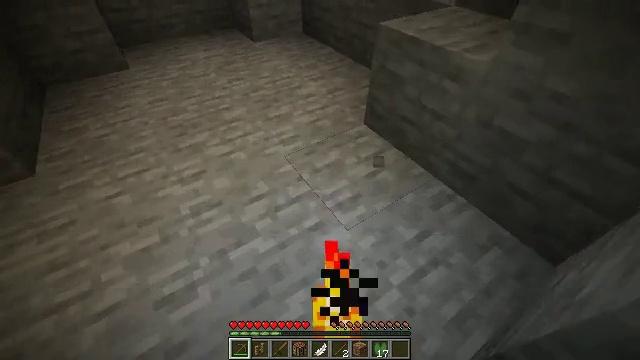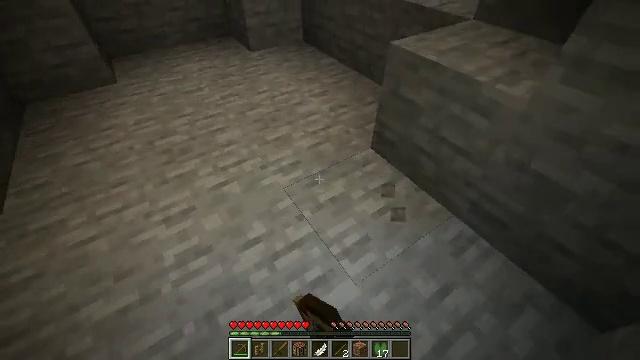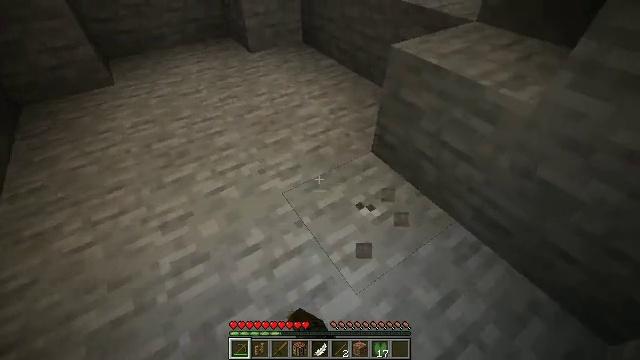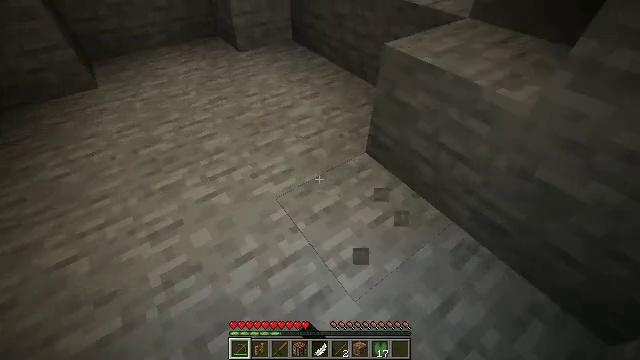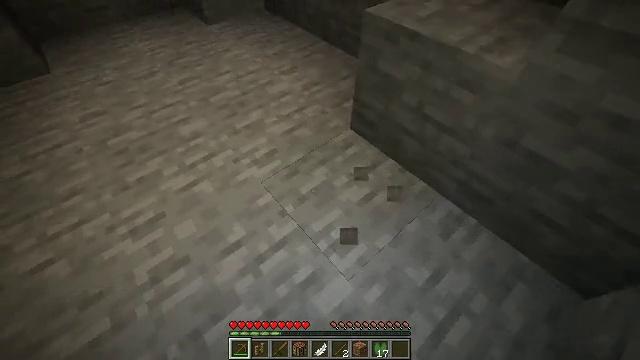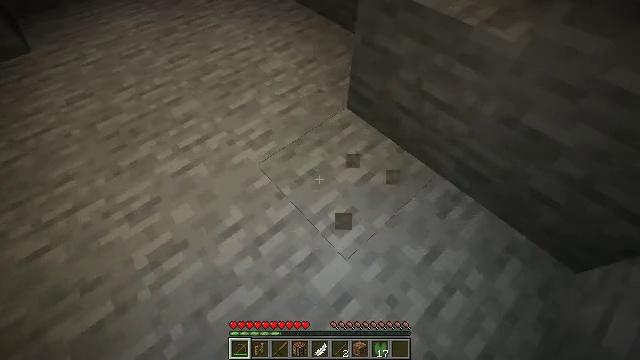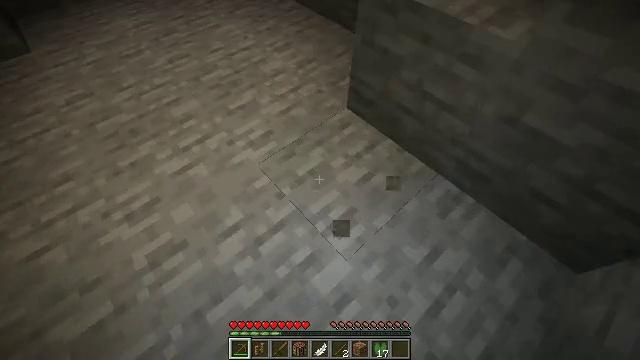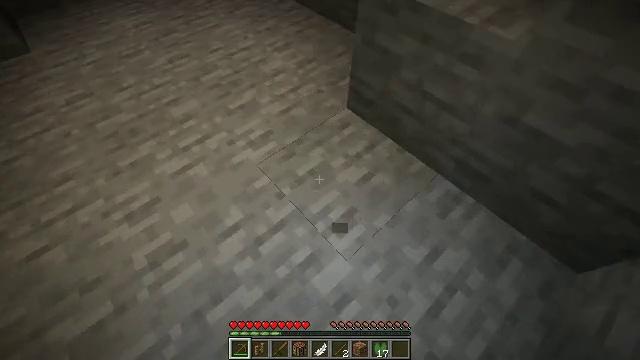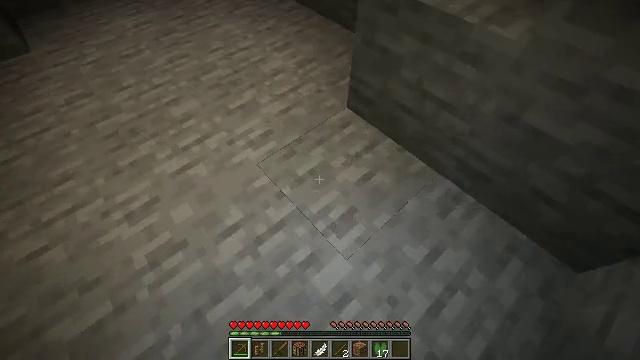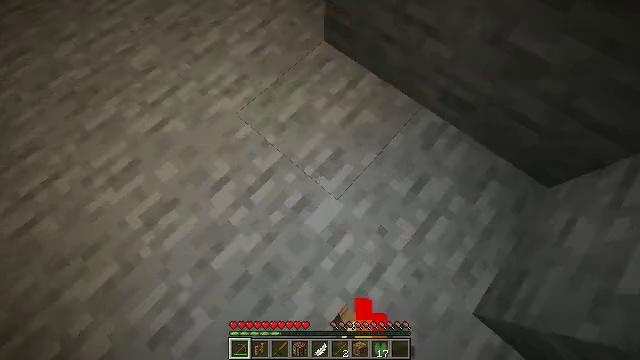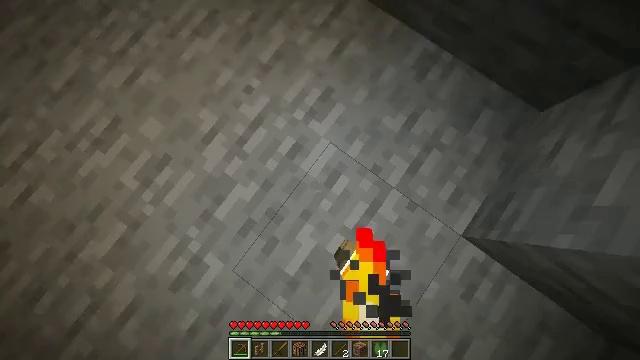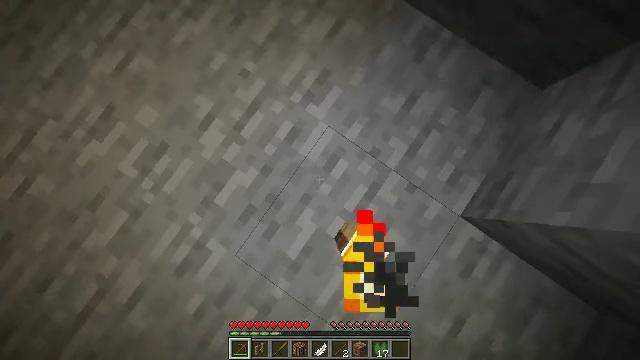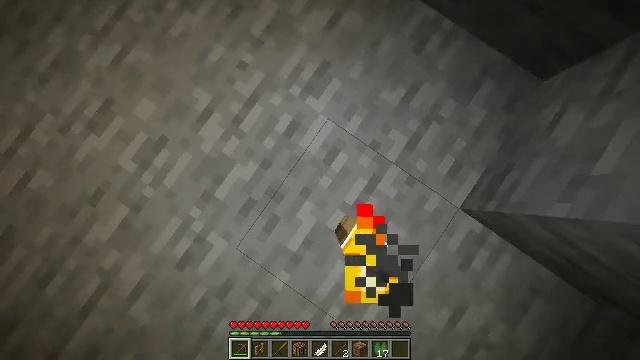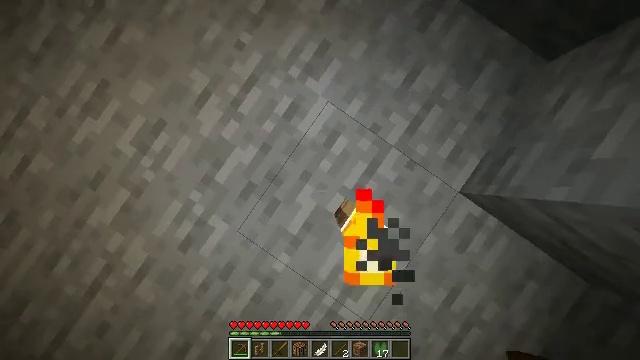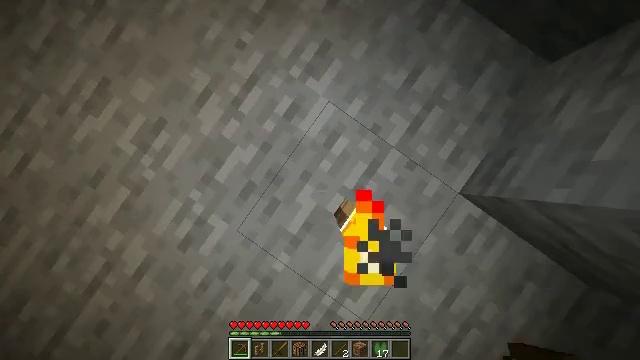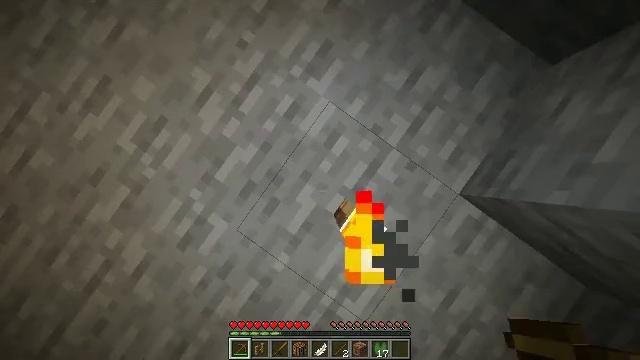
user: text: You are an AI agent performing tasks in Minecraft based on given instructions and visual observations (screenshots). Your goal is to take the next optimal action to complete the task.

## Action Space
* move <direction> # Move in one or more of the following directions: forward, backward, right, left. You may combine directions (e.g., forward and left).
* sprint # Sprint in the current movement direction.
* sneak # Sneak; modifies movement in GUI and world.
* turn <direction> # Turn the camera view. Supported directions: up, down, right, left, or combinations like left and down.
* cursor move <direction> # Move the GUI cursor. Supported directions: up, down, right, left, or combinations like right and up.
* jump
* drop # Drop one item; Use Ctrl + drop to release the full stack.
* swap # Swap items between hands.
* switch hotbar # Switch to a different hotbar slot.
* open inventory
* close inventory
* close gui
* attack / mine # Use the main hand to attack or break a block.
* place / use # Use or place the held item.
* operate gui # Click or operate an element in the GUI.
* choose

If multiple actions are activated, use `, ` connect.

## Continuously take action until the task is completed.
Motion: motion action
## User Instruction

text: Mine the torch on the wall.
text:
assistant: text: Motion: move forward, attack / mine
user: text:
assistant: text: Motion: attack / mine
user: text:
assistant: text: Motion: turn right
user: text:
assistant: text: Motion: turn right and down
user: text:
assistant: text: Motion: turn right and down
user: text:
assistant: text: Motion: no_op
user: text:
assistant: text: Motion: no_op
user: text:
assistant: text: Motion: no_op
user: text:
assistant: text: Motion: turn right and down
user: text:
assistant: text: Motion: turn right and down
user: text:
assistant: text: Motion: turn right and down
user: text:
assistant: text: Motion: turn down
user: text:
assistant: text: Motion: turn down
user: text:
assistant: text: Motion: turn down
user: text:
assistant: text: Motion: turn down
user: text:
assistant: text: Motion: no_op
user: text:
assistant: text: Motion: turn right
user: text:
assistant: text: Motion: turn right
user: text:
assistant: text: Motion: turn right
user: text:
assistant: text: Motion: no_op
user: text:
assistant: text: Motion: attack / mine
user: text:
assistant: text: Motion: attack / mine
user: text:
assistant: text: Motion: no_op
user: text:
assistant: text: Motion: no_op
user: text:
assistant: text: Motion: no_op
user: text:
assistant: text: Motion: no_op
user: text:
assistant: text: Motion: no_op
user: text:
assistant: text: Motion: no_op
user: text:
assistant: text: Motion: turn right
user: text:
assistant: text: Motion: turn right